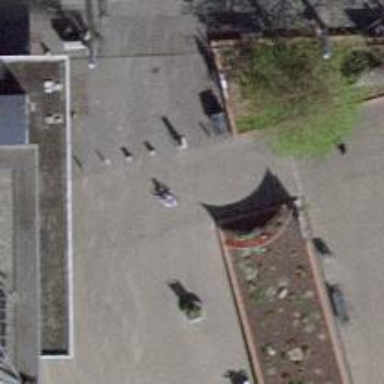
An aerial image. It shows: Bollard.